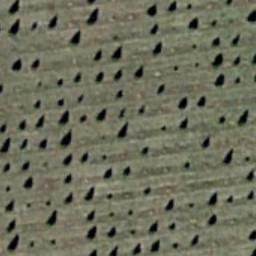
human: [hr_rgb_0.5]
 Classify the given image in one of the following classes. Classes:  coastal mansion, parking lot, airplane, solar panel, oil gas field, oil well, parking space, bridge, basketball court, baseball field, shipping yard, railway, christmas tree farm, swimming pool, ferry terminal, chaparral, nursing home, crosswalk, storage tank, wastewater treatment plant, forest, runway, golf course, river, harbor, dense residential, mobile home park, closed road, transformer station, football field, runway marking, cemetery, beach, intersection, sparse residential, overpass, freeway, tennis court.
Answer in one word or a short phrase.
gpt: christmas tree farm